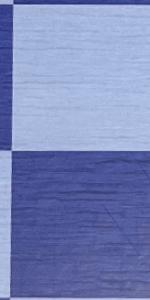
Label: Empty